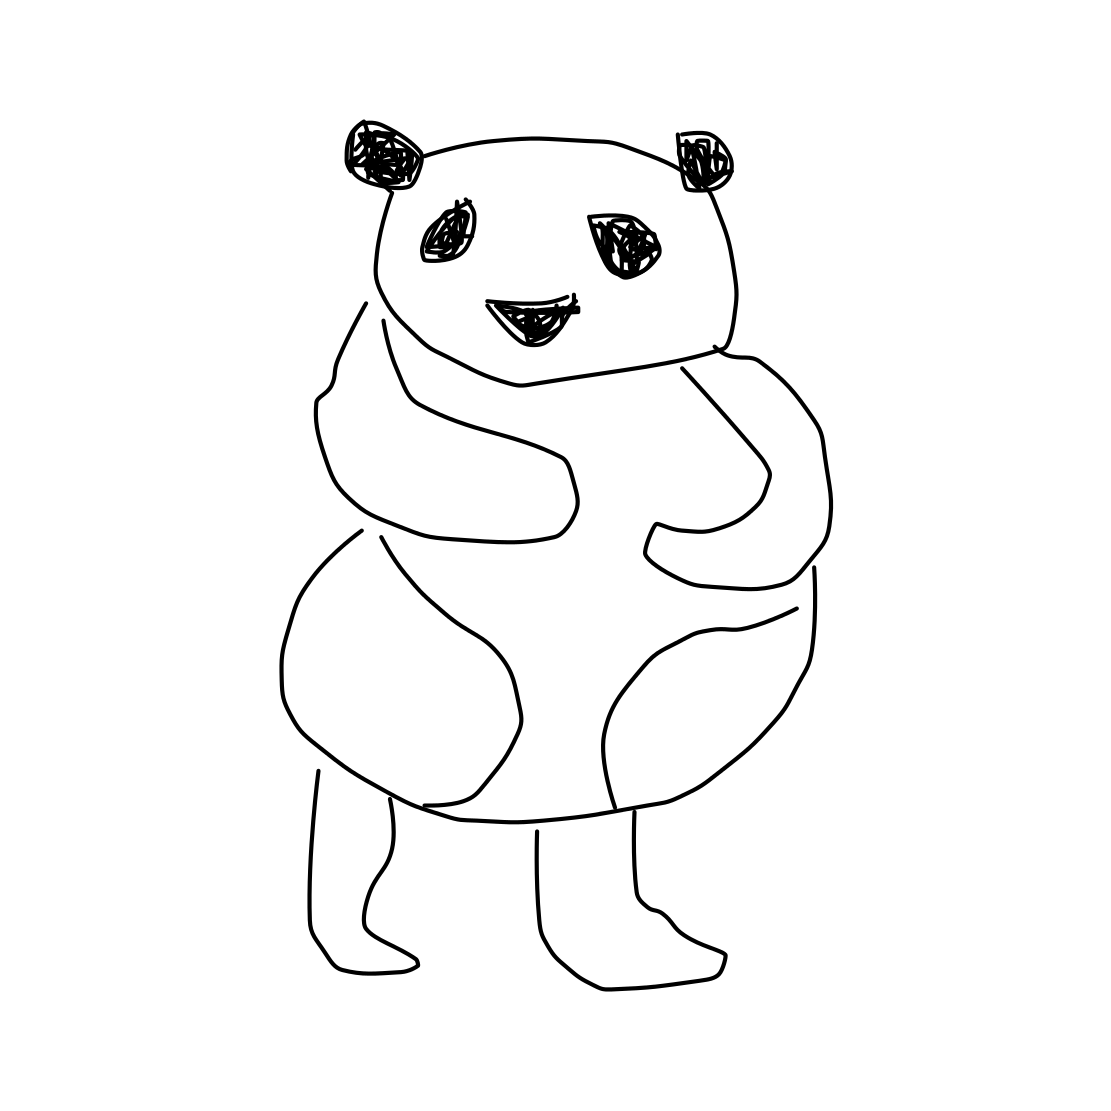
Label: panda